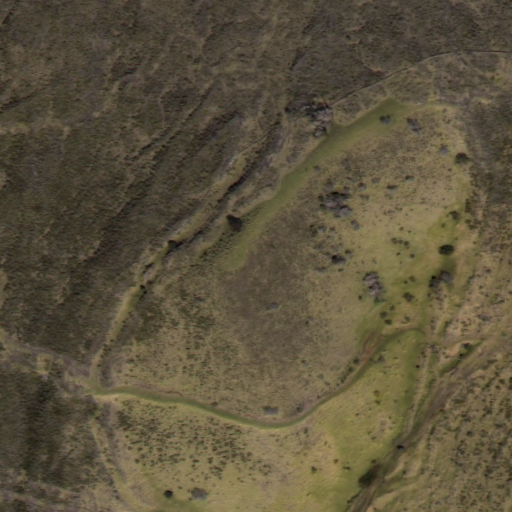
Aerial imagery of mountain in Hawaii named Puu Ouli containing only unknown